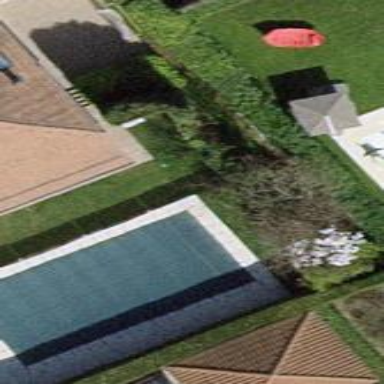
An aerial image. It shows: Swimming pool located in leisure land.